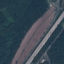
Land use / land cover class: Highway